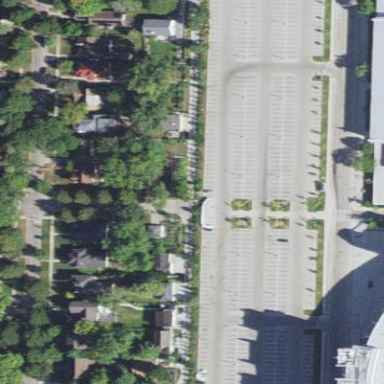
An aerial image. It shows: Paved parking area.